【题型】选择题　【知识点】函数　【难度】easy
函数$f(x)$的大致图象如图所示，设$f(x)$的导函数为$f'(x)$，则$\frac{f'(x)}{f(x)}<0$的解集为（ ）。

\vspace{0.5em}
A. $(-\infty,0)\cup(1,3)$ \quad
B. $(1,3)$ \\
C. $(0,1)\cup(3,+\infty)$ \quad
D. $(-\infty,0)\cup(3,+\infty)$
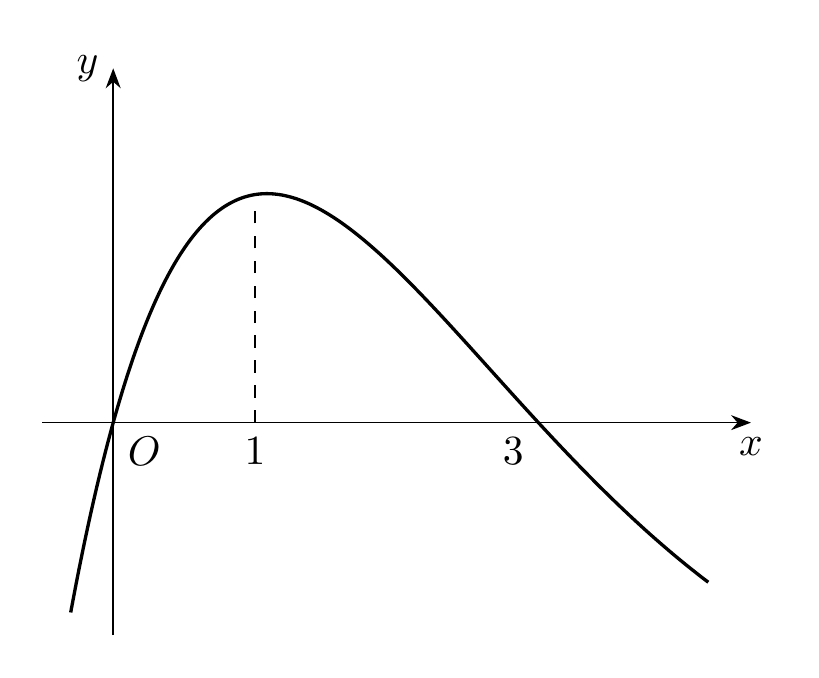
【解答】
\textbf{【答案】} $\boldsymbol{A}$

\vspace{1em}
\textbf{【分析】} 根据图象可知$f(x)$，$f'(x)$的符号，故可得$\frac{f'(x)}{f(x)}<0$的解集。

\vspace{1em}
\textbf{【解答】} 解：根据题意，由$f(x)$的图象，$f(x)$在区间$(-\infty,1)$上，为增函数，则有$f'(x)>0$，在区间$(1,+\infty)$，为减函数，则有$f'(x)<0$，

所以$\frac{f'(x)}{f(x)}<0$的解集为$(-\infty,0)\cup(1,3)$。

故选：$\boldsymbol{A}$。

\vspace{1em}
\textbf{【点评】} 本题考查函数单调性与导数的关系，涉及函数单调性的分析，属于基础题。